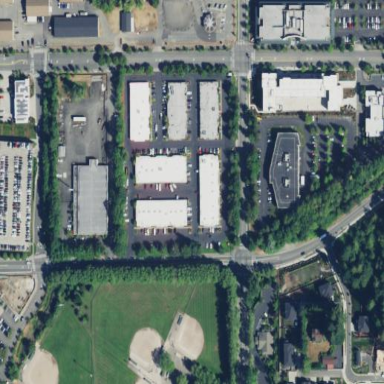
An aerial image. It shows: Commercial area.